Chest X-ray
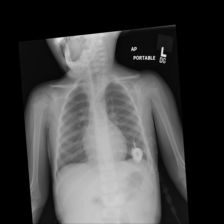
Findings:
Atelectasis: negative
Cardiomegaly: negative
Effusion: negative
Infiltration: positive
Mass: negative
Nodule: negative
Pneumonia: negative
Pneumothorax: negative
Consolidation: negative
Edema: negative
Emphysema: negative
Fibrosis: negative
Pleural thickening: negative
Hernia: negative